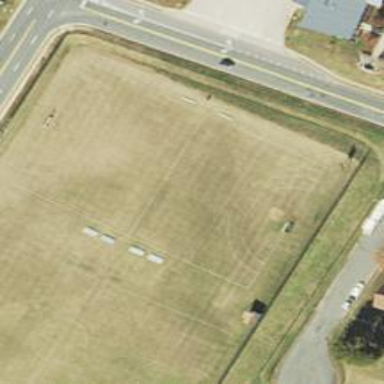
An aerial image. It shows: Ground soccer pitch for leisure sports.